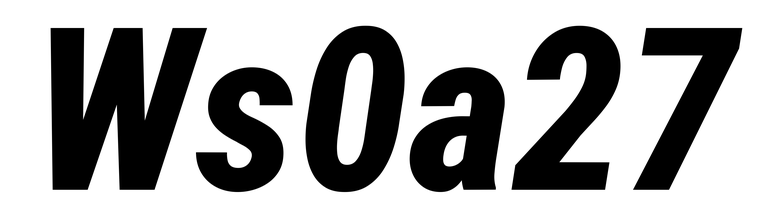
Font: Roboto-Italic_Condensed_ExtraBold_Italic